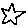
Label: star